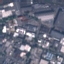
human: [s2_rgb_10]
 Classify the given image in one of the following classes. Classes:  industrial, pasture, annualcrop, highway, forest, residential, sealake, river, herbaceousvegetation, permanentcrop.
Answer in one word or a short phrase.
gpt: Industrial